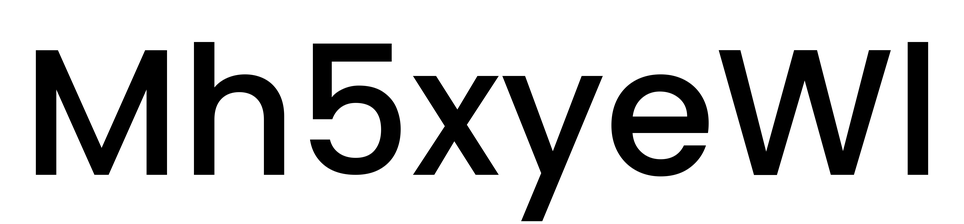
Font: Poppins-Medium